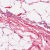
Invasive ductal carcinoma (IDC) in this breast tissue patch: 0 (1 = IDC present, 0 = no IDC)